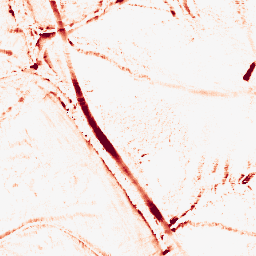
Category: morphological
Decomposition family: morphological_ellipse
Decomposition parameters: operation: opening
width: 10
height: 10
Upsampling method: bicubic_16x
Upsampling parameters: scale: 16
Upsampling scale: 16